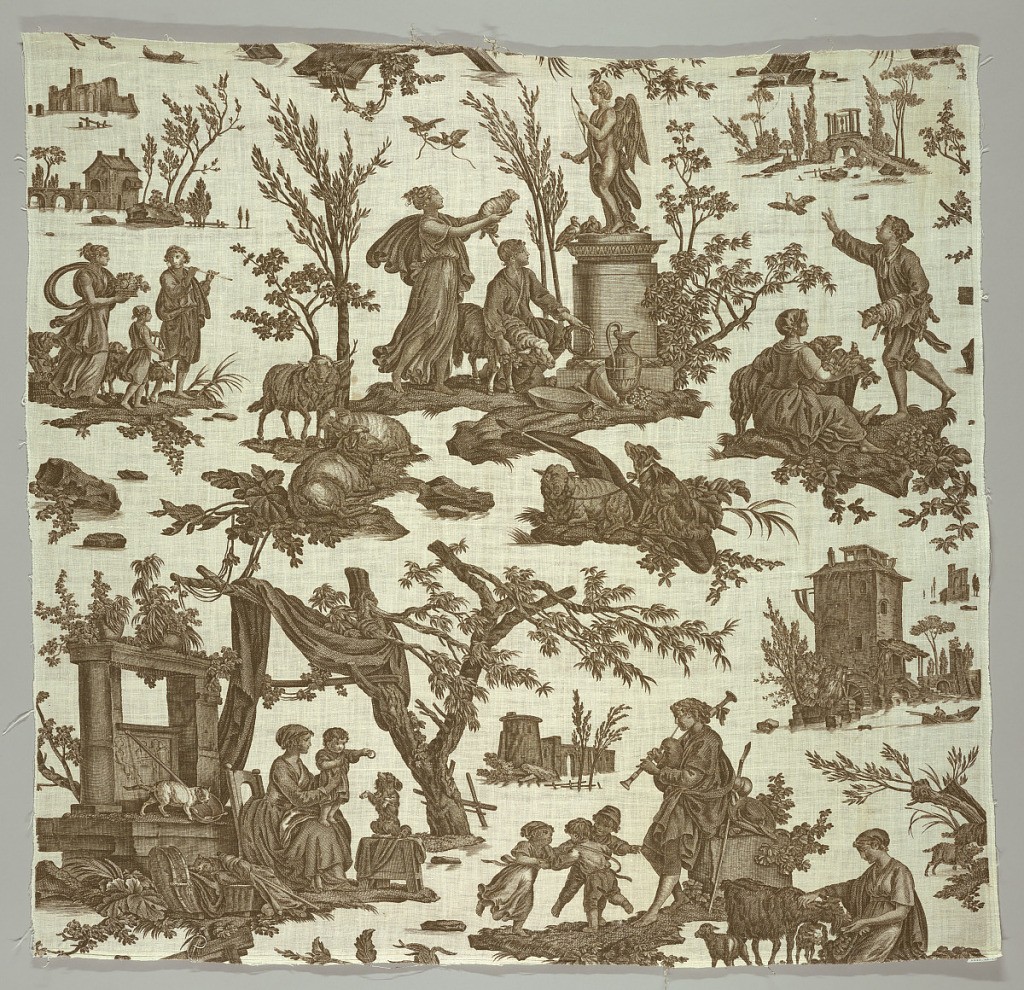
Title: Le Sacrifice à l'Amour (Offrande à l'Amour)
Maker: Jean-Baptiste Huët, French, 1745–1811
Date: ca. 1795
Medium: cotton Technique: copperplate printed on plain weave
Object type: Textile
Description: Printed in dark brown showing a shepherd and female figure in classical dress making an offering to love who stands on a pedestal; children dancing while shepherd plays his flute; domestic scene of a mother with children; several shepherds and shepherdesses, sheep, dogs, cats and fowl; background glimpses of architectural detail.